Interaction volume radius: 10 \u00c5
Interaction volume height: 15 \u00c5
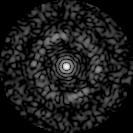
Disorder parameter: 0.8427